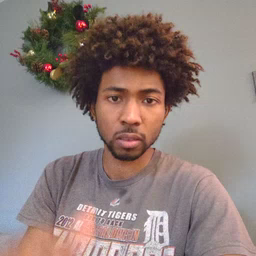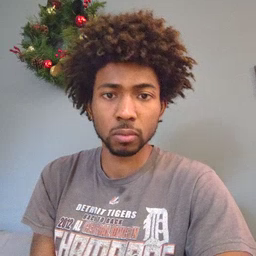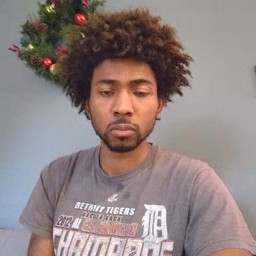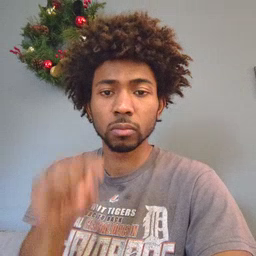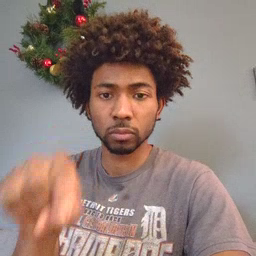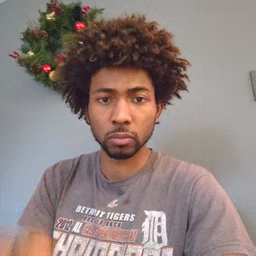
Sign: there